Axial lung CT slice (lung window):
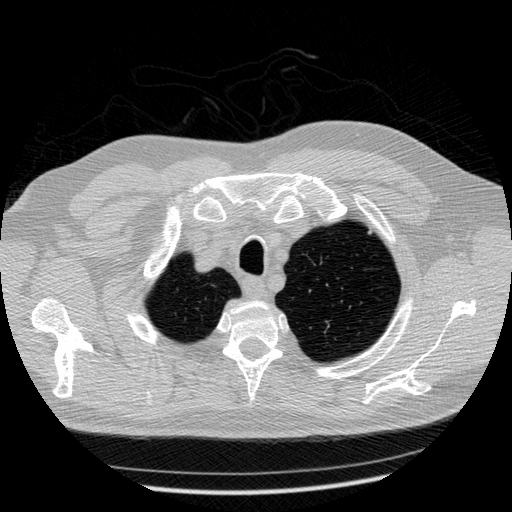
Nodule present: no